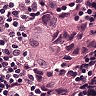
Metastatic tissue present: yes